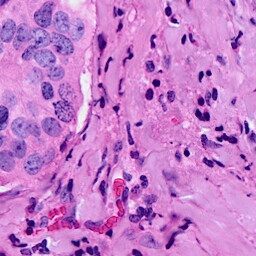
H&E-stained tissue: Breast